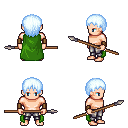
a pixel art fantasy rpg character, male body template, human, light skin, green cape, metal pants, white cyan plain hairstyle, leather bracers, spear, four views (front, back, left, right), 2x2 character sprite sheet, small pixel art, hard edges, no anti-aliasing